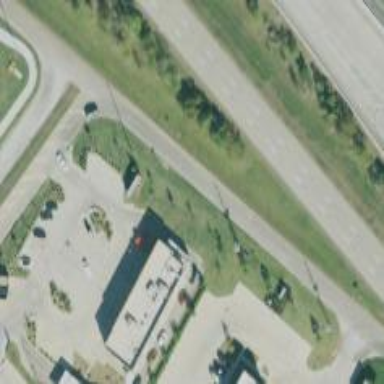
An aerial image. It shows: Frontage road that is classified as secondary link.